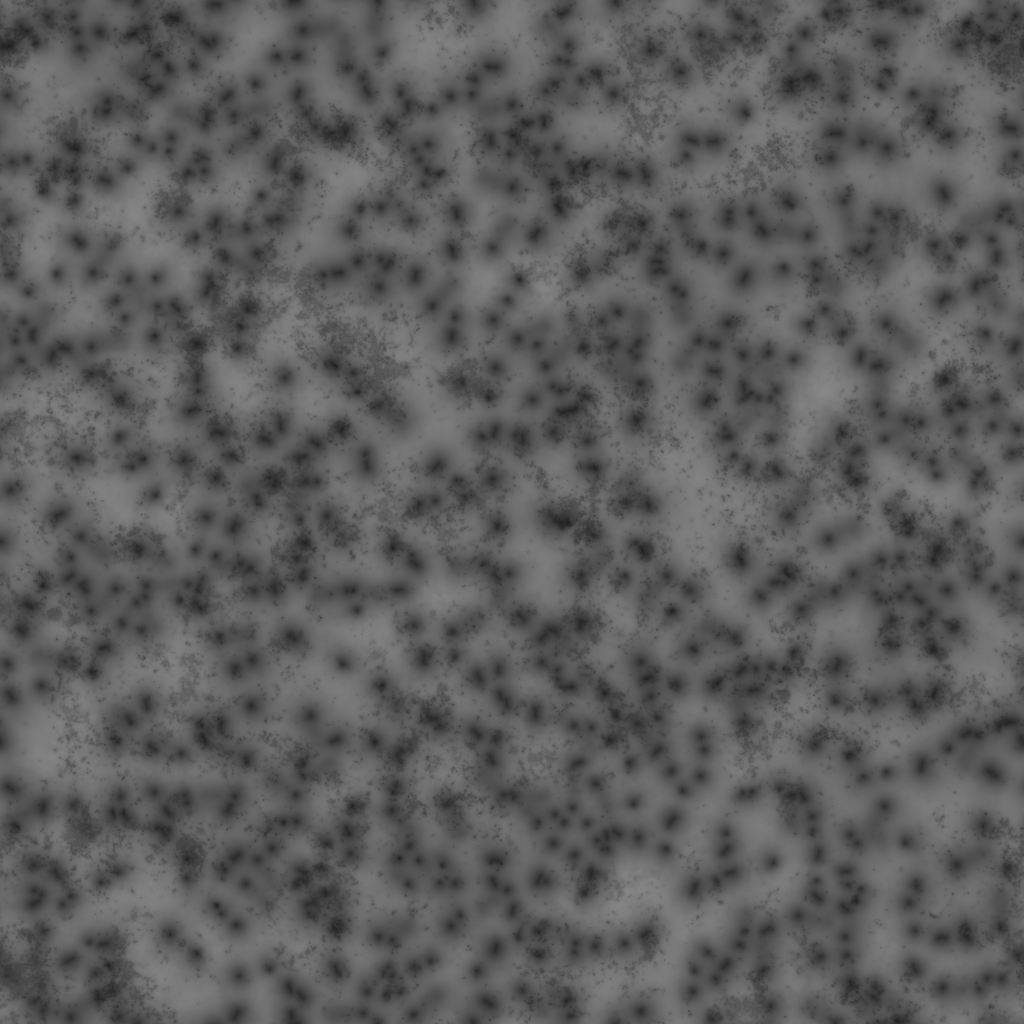
Texture map type: Displacement